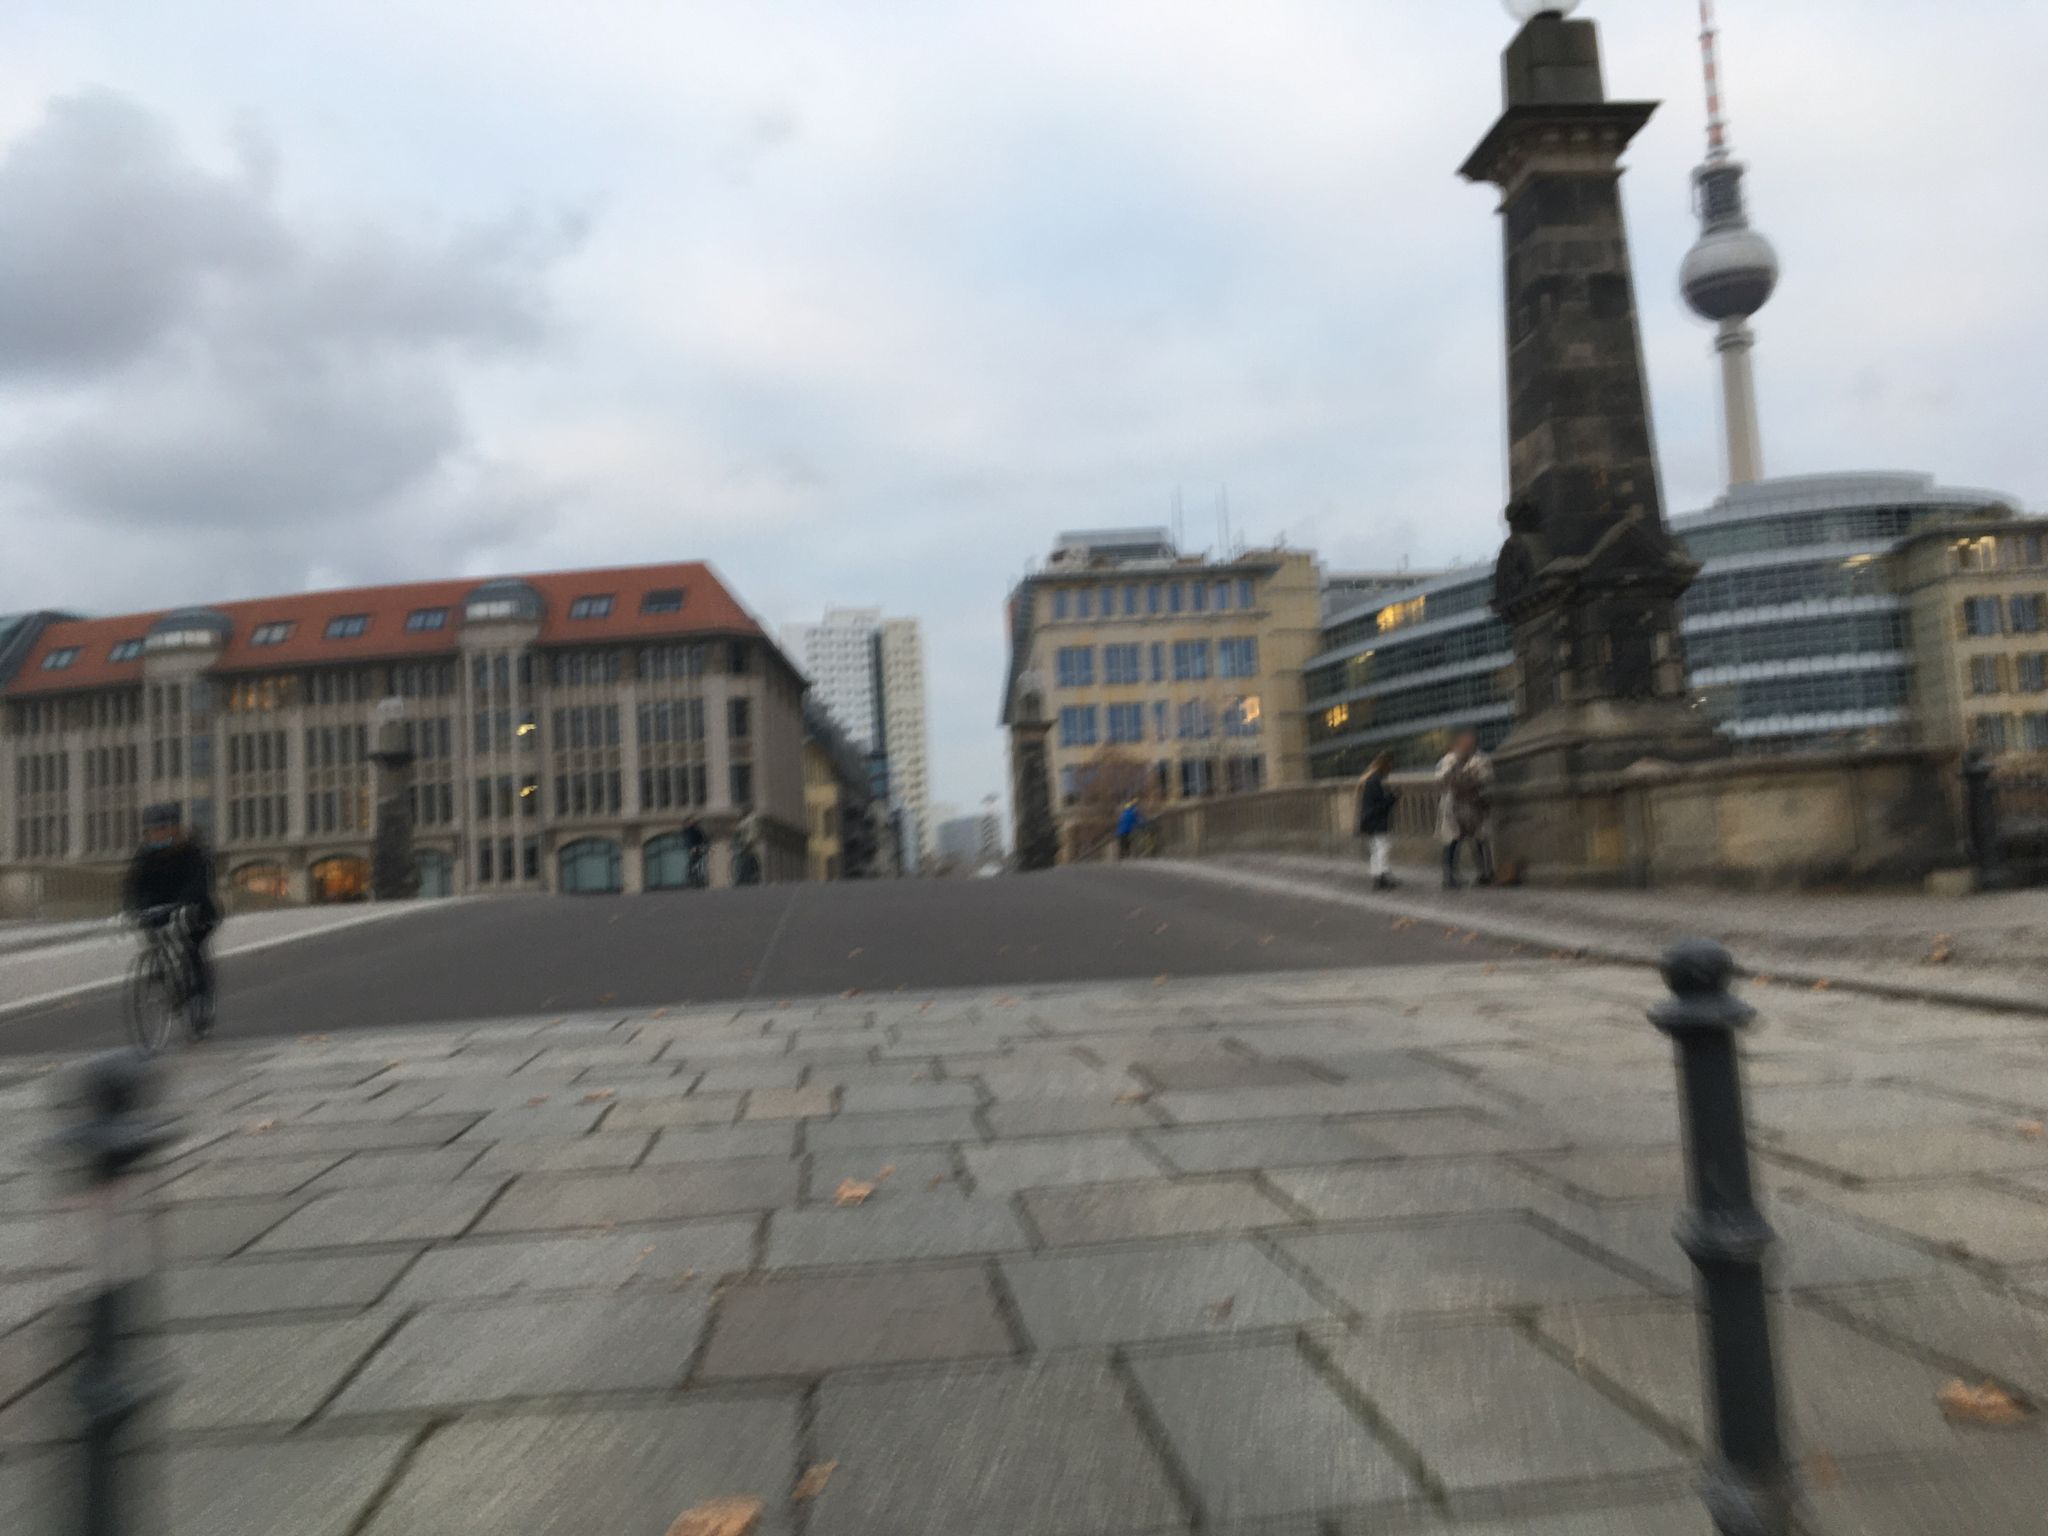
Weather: snowy
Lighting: day
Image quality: good
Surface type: walking surface
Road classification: footway, living_street
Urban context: urban centre
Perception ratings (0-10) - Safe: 3.82, Lively: 4.6, Beautiful: 6.62, Boring: 2.81, Depressing: 7.99, Wealthy: 9.69